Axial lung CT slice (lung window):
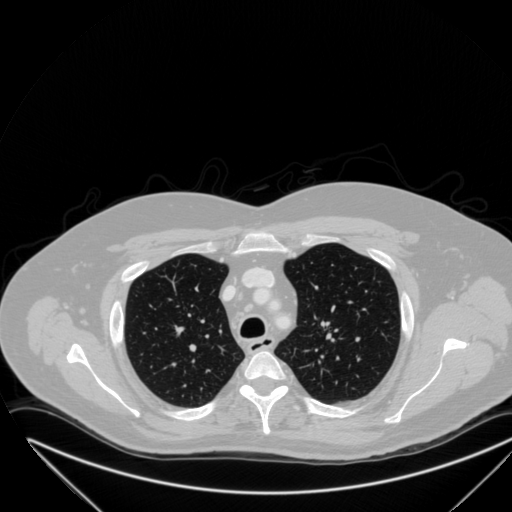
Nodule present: no